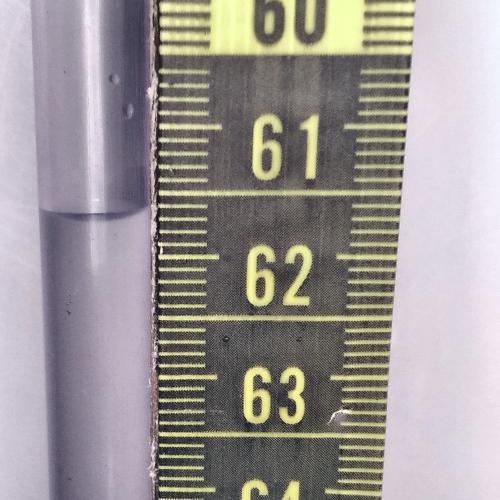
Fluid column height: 61.7 cm